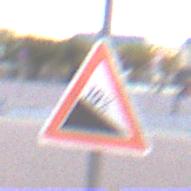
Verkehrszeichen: Gefaelle10
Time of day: MorningAfternoon
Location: Outdoor (Urban)
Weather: PartlyCloudy
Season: NotSpecified
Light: Natural